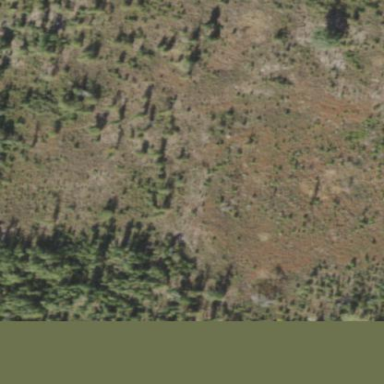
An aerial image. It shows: Forest area predominantly covered with needle-leaved trees.